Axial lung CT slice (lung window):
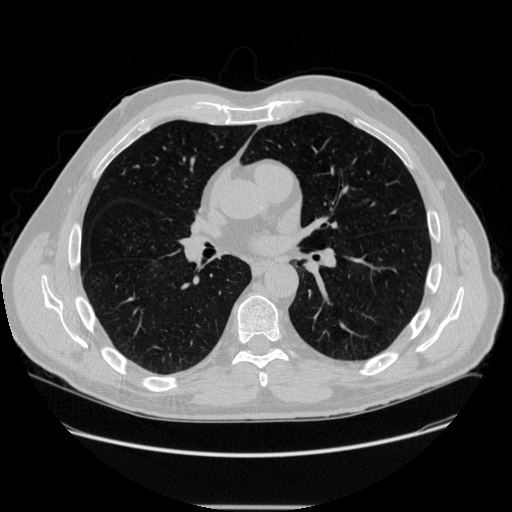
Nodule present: no